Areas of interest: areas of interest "Phoenix Mountain Leisure Park"
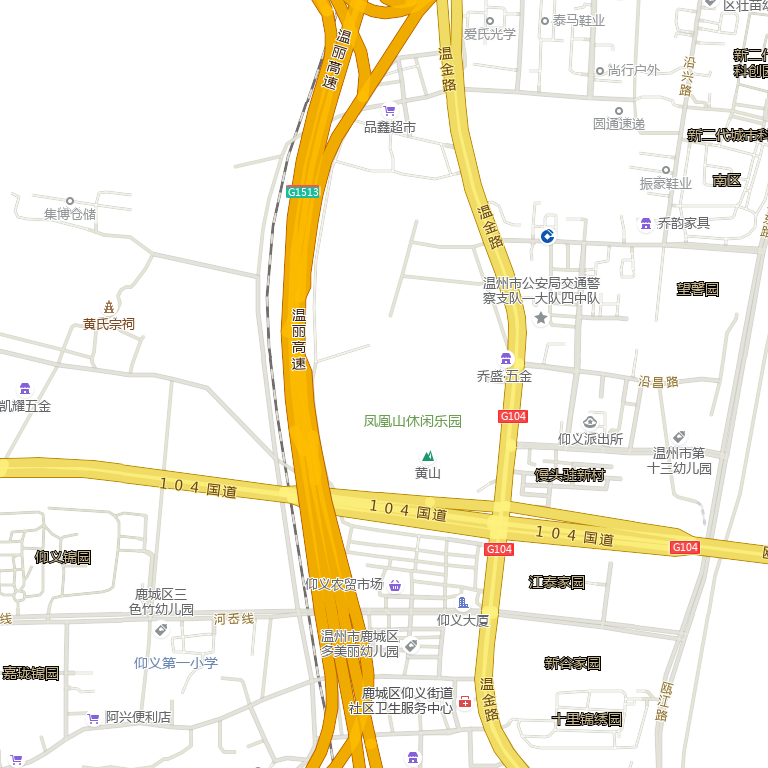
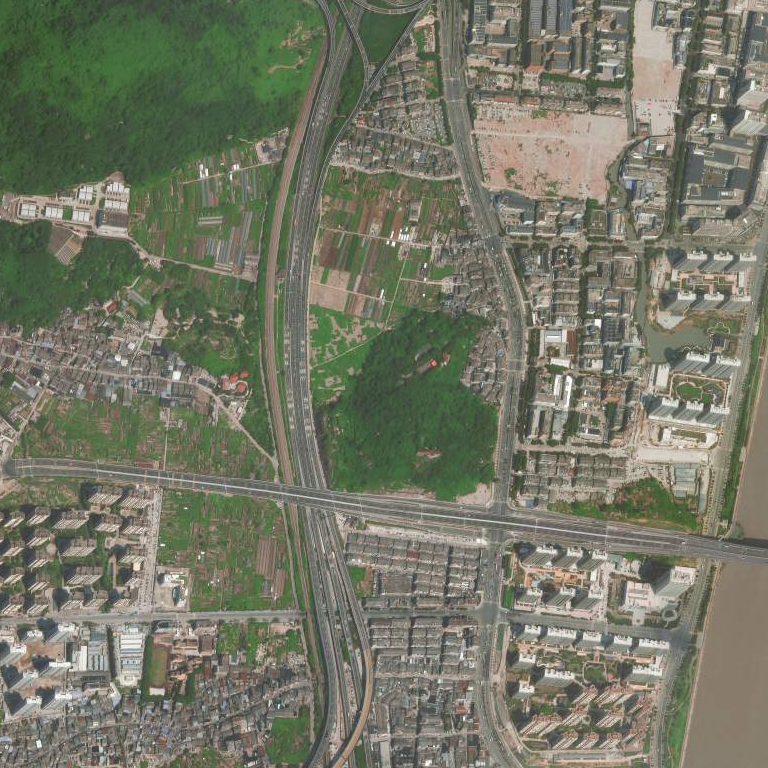